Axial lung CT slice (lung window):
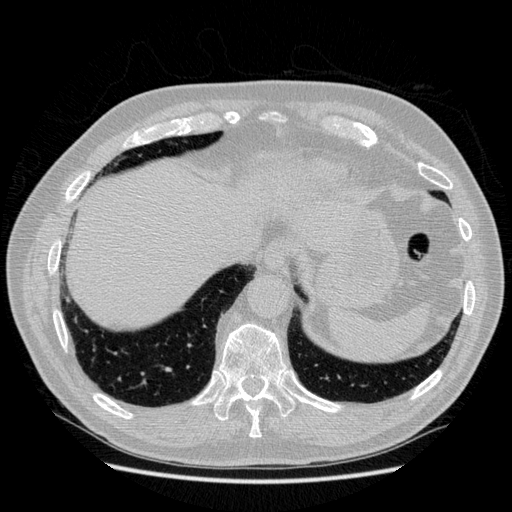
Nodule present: no